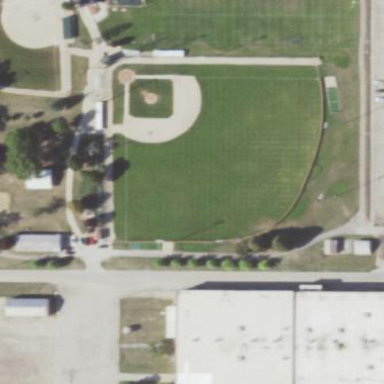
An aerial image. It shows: Baseball pitch for leisure land activities.